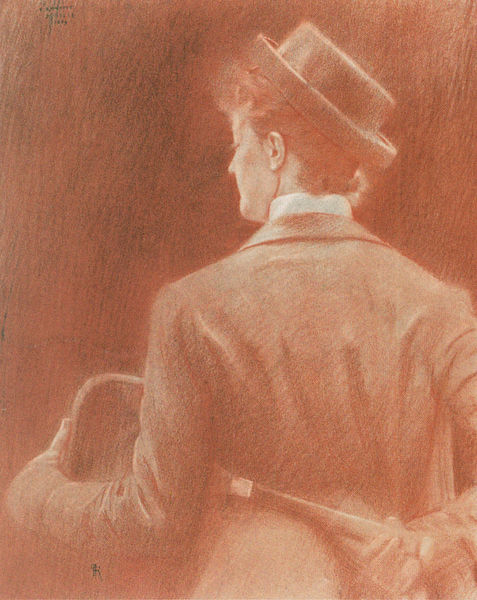
Titel: Studie zu Memories
Künstler: Fernand Khnopff
Institution: Privatsammlung
Schlagwörter: weiß, finger, frau, haar, hut, ohr, orange, profil, rücken, zeichnung, rot, anzug, hemd, jacke, arm, kragen, mantel, locken, reiten, reiterin, rückenansicht, sport, gehrock, striche, foto, griff, rückseite, hinten, palette, pinsel, von hinten, rückansicht, schläger, tennis, halbprofil, hot, weißer kragen, rötel, verrenkung, reitgerte, 1900, unterm arm, hand hinter dem rücken